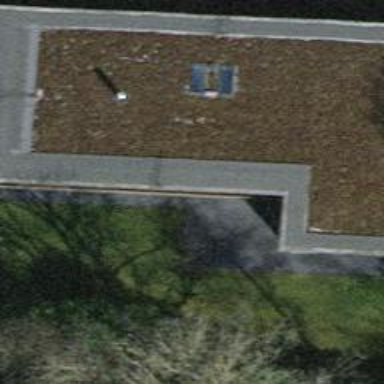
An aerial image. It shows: Semidetached house.